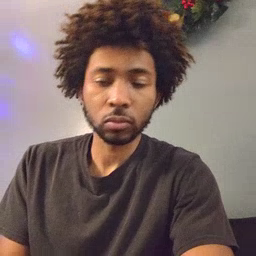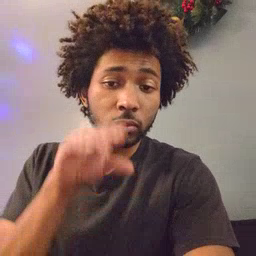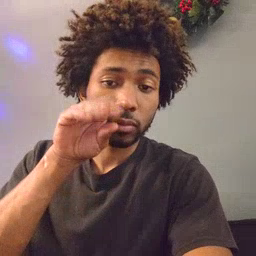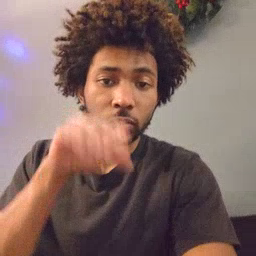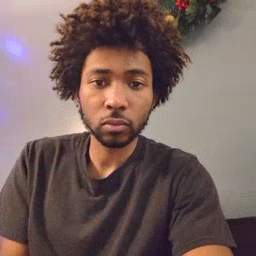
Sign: goose